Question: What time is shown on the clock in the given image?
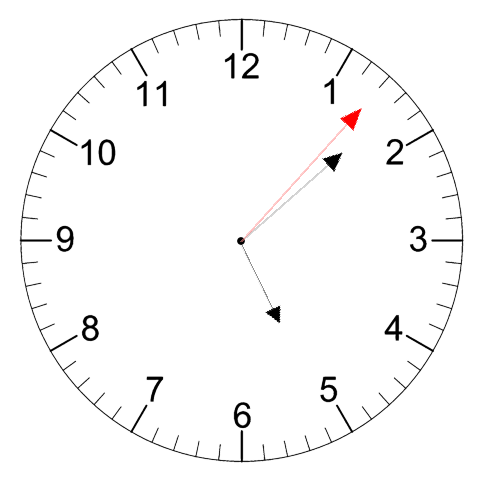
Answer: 05:08:07